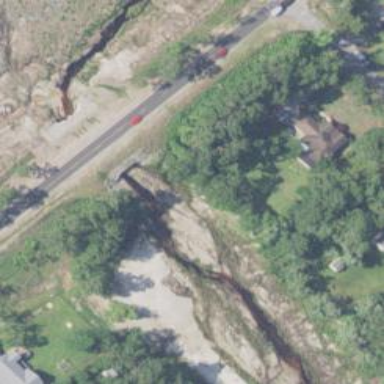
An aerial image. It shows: Culvert tunnel.